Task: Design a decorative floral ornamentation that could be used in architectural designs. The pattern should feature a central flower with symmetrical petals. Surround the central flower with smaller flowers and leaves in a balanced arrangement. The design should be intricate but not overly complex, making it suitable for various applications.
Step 867:
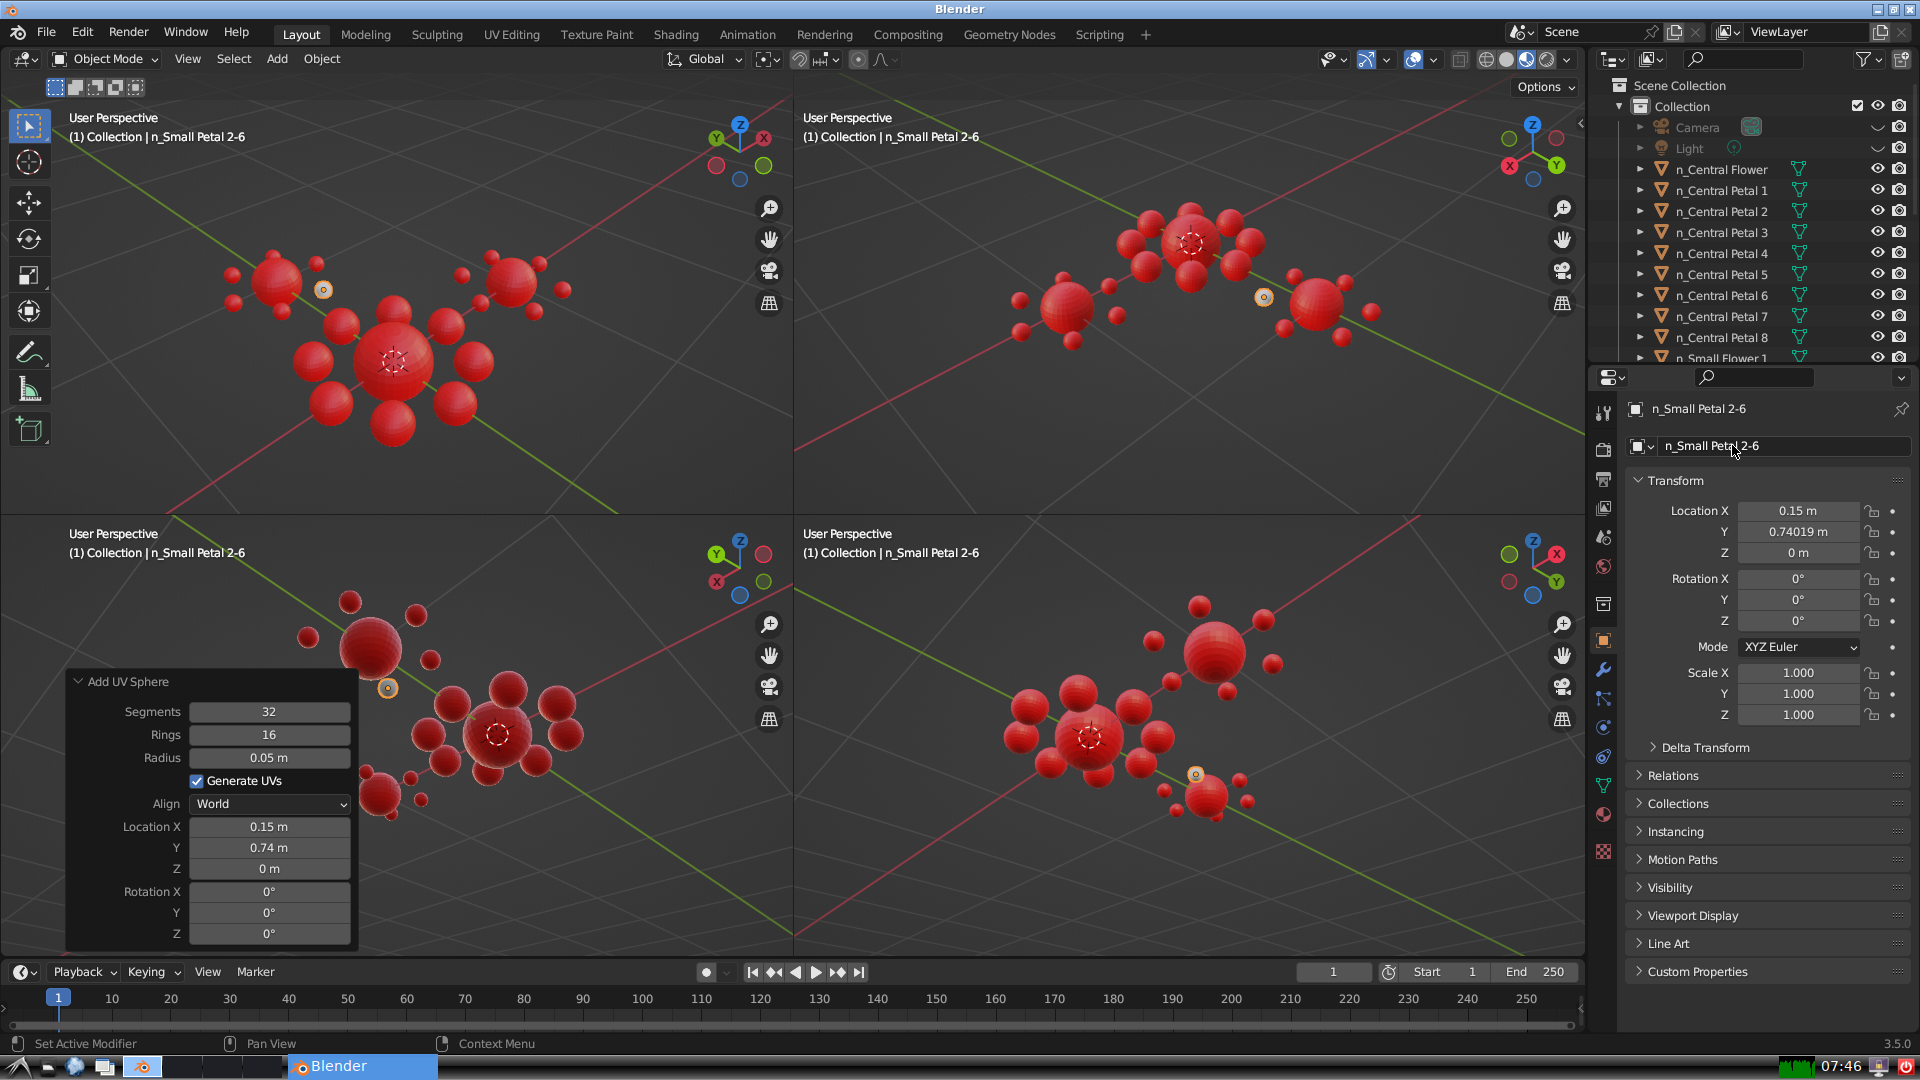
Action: {"mouse_move": [1603, 815]}